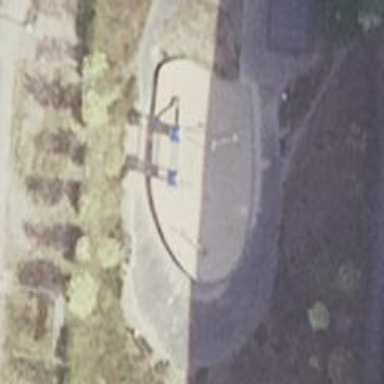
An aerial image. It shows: Playground area for leisure activities on the land.